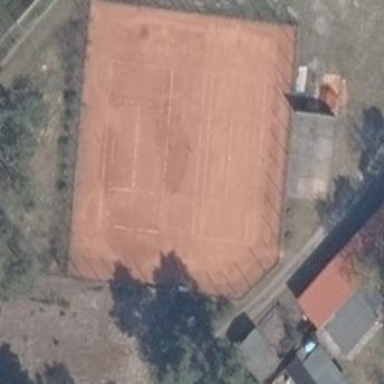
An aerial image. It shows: Sandy tennis court on pitch designated for leisure land.